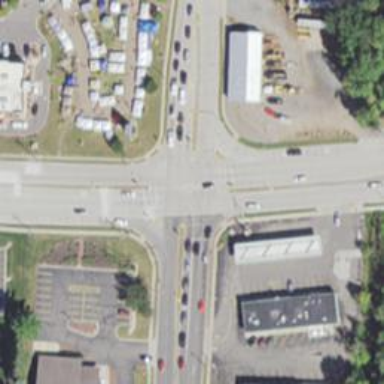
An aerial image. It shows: Marked road crossing.